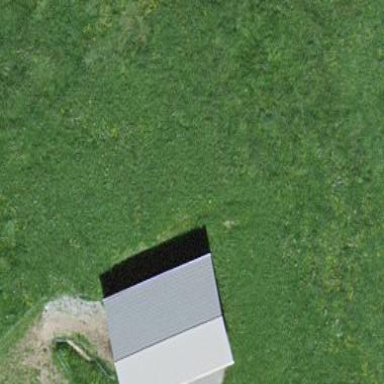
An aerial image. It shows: Farm auxiliary building.